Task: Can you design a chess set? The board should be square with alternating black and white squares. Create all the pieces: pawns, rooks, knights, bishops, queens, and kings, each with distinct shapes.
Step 2507:
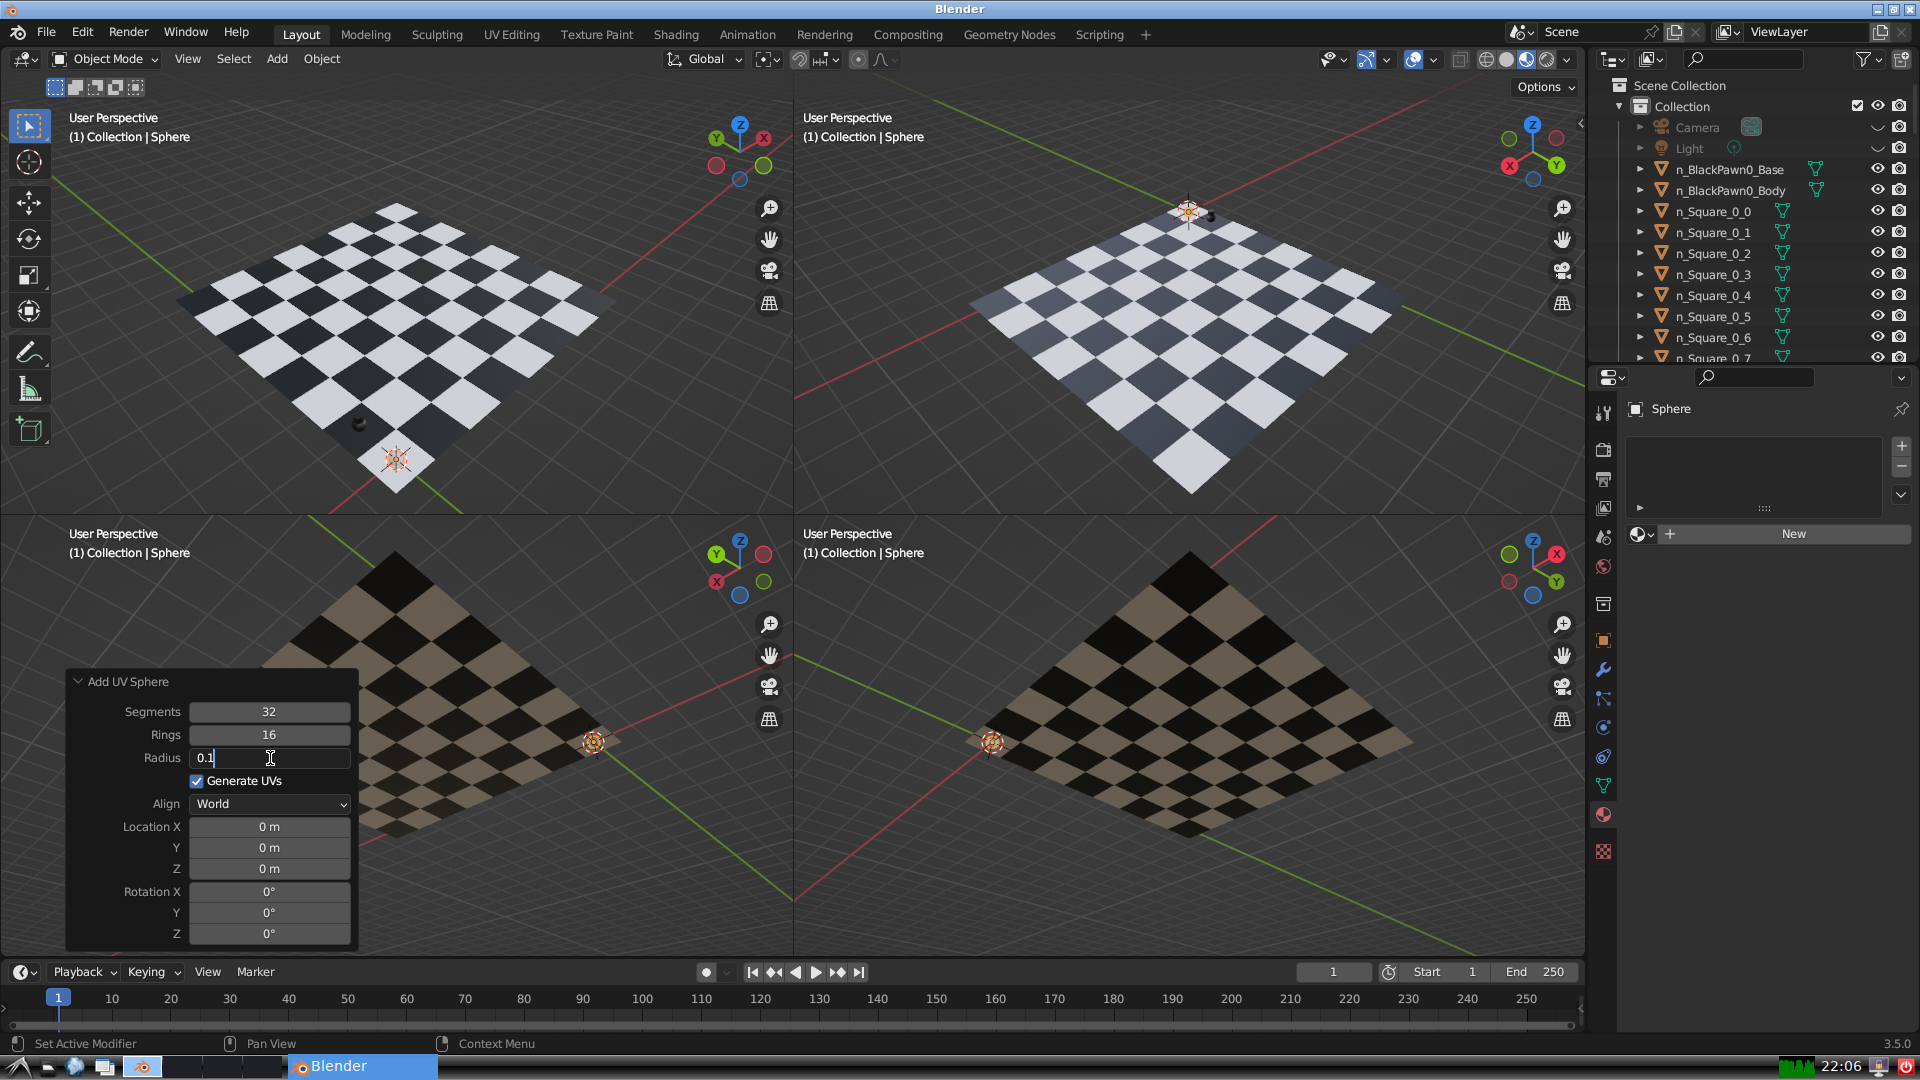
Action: {"key_press": ['Return']}